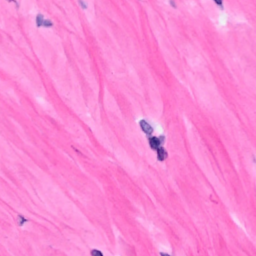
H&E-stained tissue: Breast